Question: I'm interested in finding a way to enumerate all accessible devices on the local network, regardless of their IP address. For example, in a 192.168.1.X network, if there is a computer with a 10.0.0.X IP address plugged into the network, I want to be able to detect that rogue computer and preferrably communicate with it as well. Both computers will be running this custom software.
> : We want to handle the situation where we what the single computer's IP address is and cannot guarantee that it's on any particular subnet. All we know is that the computer is physically plugged into the same switch and the computer has a static IP assigned to it (but that IP could be anything).We have remote access to one computer on the network (say, 192.168.1.30), and we want to be able to communicate with all other computers on the network, regardless of whether their static IP is set to 192.168.1.x, 10.0.0.x, 10.45.21.7, etc.)
I realize that's a vague description, and a full solution to the problem would be lengthy, so I'm really looking for help finding the right direction to go in ("Look into using class XYZ and ABC in this manner") rather than a full implementation.
The reason I want this is that our company ships imaged computers to thousands of customers, each of which have different network settings (most use the same IP scheme, but a large percentage do not, and most do not have DHCP enabled on their networks). Once the hardware arrives, we have a hard time getting it up on the network, especially if the IP scheme doesn't match, since there is no one technically oriented on-site. Ideally, I want to design some kind of console to be used from their main workstation which looks out on the network, finds all computers running our software, displays their current IP address, and allows you to change the IP.
: Unless I've misunderstood something, I don't think I can use the broadcast address 255.255.255.255 to do this. the problem is that the rogue compuer doesn't have a route back to the originating computer, so it'll drop the packet. Perhaps I've misunderstood something, but the diagram below shows my understanding of what would happen.

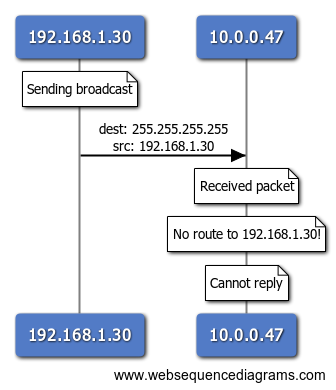
Answer: You can look into various protocols, in particular SNMP discovery. You can also do something simple like listen for UDP broadcasts and each computer and then respond. Bear in mind that all these solution can introduce security holes, and your customers might not appreciate that.